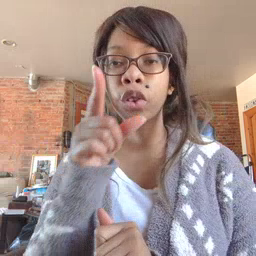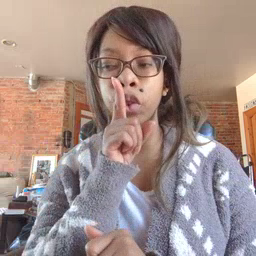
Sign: shhh